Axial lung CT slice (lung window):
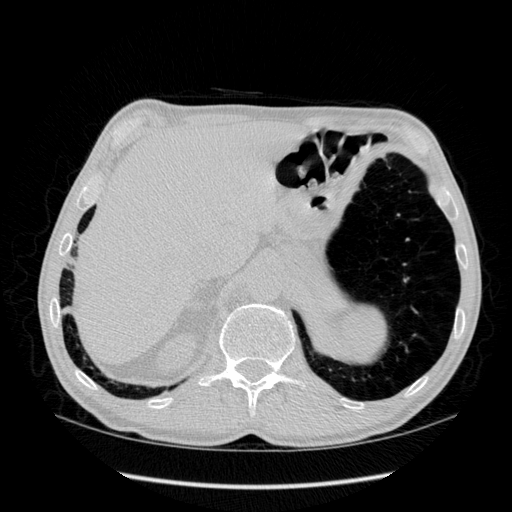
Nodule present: no